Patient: sex M, age 61
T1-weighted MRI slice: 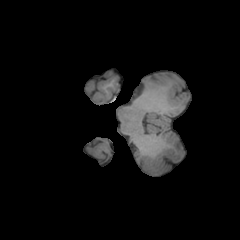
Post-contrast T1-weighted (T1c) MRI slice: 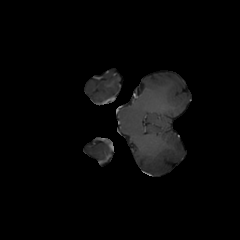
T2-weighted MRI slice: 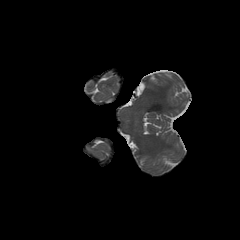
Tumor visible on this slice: no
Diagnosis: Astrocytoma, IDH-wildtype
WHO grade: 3